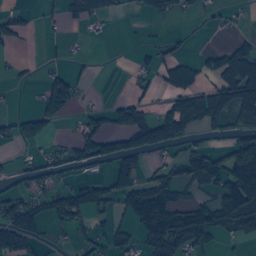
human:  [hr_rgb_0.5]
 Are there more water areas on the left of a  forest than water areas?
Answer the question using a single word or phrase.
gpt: no

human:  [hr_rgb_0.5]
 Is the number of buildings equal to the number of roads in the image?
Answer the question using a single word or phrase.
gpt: no

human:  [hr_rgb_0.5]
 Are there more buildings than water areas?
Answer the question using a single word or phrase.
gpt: yes

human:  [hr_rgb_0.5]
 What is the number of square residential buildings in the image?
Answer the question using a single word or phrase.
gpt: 13

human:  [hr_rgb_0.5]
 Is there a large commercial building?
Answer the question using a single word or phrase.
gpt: no

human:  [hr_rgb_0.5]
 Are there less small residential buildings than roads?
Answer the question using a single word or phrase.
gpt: no

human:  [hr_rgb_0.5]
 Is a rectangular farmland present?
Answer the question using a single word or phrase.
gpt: yes

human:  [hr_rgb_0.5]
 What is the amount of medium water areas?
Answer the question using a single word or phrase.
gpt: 1

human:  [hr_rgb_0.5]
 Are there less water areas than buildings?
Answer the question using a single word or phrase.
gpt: yes

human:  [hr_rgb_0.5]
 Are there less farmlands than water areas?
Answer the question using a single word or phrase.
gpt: no

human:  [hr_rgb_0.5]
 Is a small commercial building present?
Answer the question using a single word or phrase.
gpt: yes

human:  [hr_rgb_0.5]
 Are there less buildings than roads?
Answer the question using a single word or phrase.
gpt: no

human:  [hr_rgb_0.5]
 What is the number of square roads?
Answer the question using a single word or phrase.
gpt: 0

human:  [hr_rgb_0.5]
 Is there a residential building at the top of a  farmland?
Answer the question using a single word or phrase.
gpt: yes

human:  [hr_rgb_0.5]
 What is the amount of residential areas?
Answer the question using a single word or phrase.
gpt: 1

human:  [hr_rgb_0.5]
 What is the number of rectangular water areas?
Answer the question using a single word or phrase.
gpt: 2

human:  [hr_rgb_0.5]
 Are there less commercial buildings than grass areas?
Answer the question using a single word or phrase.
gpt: yes

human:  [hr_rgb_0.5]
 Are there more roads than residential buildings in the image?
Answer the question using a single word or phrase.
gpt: no

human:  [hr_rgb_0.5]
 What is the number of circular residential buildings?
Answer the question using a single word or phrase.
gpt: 13

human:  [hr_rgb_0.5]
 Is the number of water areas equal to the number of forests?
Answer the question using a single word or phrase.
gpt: no

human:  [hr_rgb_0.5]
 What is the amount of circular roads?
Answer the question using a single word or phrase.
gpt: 0

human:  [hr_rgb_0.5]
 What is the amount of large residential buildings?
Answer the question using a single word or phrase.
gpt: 0

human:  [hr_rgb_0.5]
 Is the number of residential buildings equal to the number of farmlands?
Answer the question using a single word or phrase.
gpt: no

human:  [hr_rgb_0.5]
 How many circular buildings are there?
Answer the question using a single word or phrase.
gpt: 13

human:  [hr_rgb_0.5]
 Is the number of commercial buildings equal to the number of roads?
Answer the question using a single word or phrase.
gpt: no

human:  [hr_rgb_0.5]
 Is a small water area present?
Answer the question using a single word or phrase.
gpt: yes

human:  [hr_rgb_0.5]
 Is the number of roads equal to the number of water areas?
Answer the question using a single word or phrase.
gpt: no

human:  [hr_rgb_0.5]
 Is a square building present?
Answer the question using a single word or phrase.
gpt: yes

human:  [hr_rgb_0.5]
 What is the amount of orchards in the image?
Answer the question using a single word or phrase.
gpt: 5

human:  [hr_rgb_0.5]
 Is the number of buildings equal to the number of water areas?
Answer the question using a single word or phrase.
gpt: no

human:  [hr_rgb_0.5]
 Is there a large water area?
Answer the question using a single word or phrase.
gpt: yes

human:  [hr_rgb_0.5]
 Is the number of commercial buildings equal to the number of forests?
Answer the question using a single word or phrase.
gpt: no

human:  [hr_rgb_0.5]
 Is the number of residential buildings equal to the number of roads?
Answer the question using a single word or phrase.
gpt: no

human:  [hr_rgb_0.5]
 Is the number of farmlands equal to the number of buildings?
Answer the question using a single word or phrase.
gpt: no

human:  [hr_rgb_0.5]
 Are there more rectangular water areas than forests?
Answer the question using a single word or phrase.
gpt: no

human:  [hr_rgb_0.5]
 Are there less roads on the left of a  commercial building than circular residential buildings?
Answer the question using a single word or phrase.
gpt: no